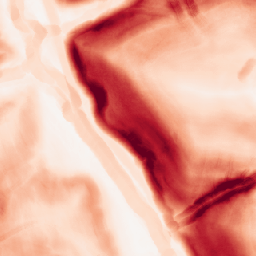
Category: morphological
Decomposition family: morphological_gradient
Decomposition parameters: size: 7
shape: disk
Upsampling method: nearest
Upsampling parameters: scale: 8
Upsampling scale: 8